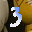
Label: 3